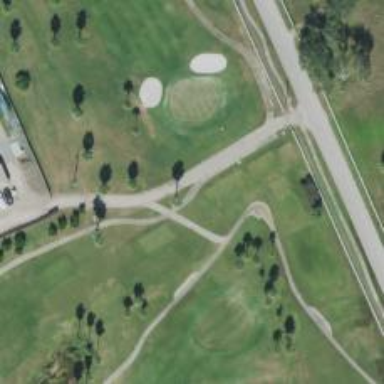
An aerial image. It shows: Pathway for golfing.